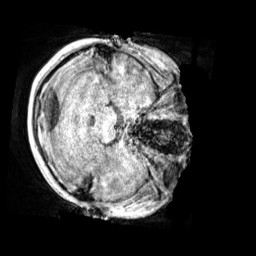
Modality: MP2RAGE
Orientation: axial
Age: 9
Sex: male
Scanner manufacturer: siemens
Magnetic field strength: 3 T
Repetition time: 4 s
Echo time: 0.00299 s